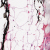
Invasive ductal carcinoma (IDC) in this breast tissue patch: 0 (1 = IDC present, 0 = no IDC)